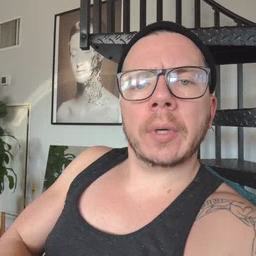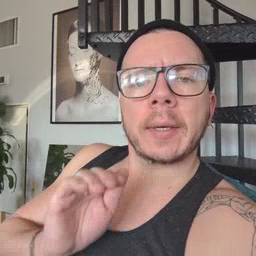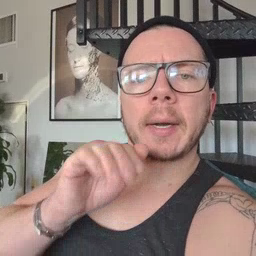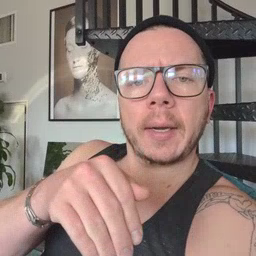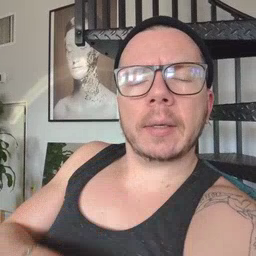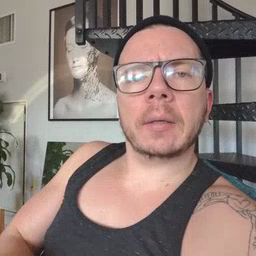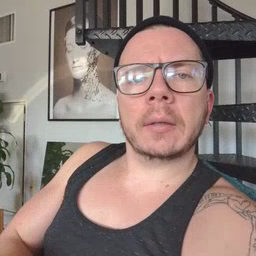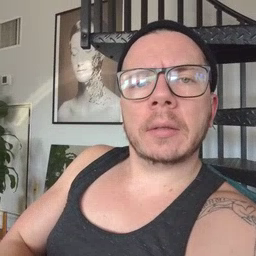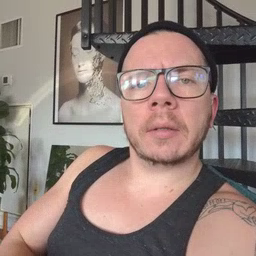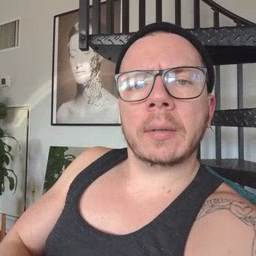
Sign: night